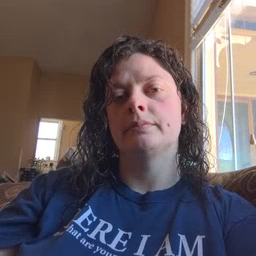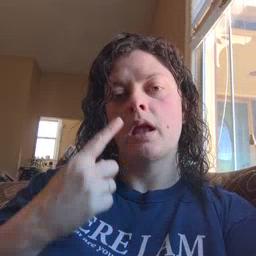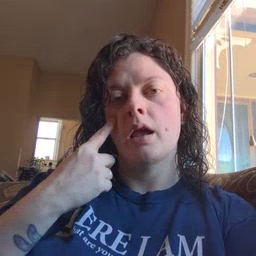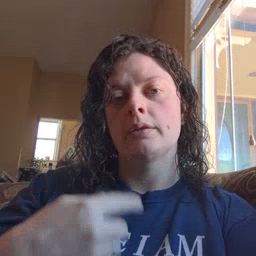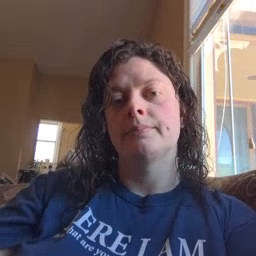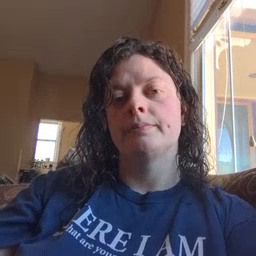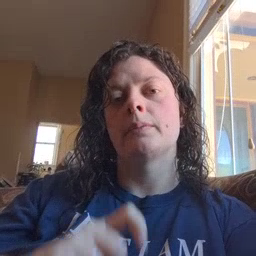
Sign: eye